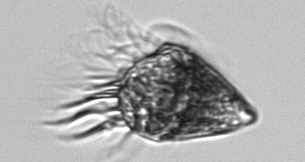
Label: Ciliophora